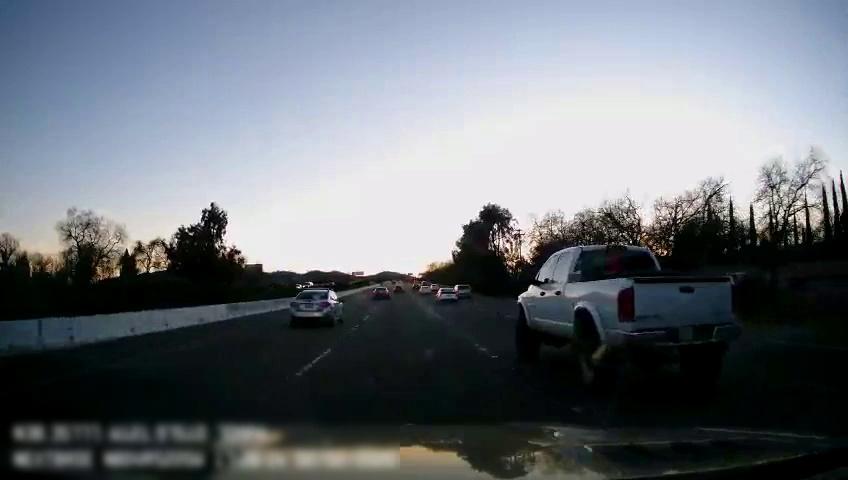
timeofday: Day
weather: Cloudy
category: Drivable Space
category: Vehicles | Truck
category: Vehicles | Car
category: Vehicles | Car
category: Vehicles | Van
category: Vehicles | Car
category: Vehicles | Car
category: Vehicles | SUV
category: Vehicles | Car
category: Lanes | Current Lane
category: Lanes | Current Lane